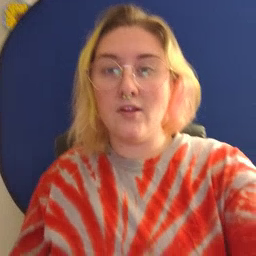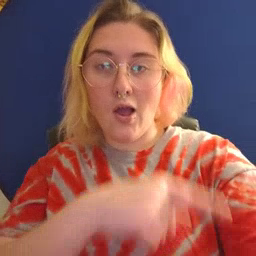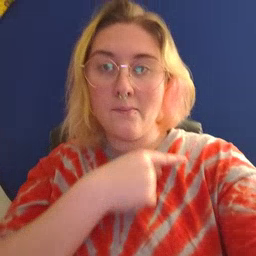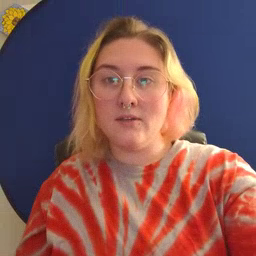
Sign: arm